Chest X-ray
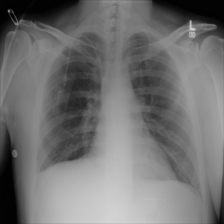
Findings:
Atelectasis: negative
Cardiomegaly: negative
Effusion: negative
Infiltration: negative
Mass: negative
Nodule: negative
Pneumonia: negative
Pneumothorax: negative
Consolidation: negative
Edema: negative
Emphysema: negative
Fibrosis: negative
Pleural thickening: negative
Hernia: negative